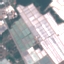
Label: Industrial